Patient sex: M
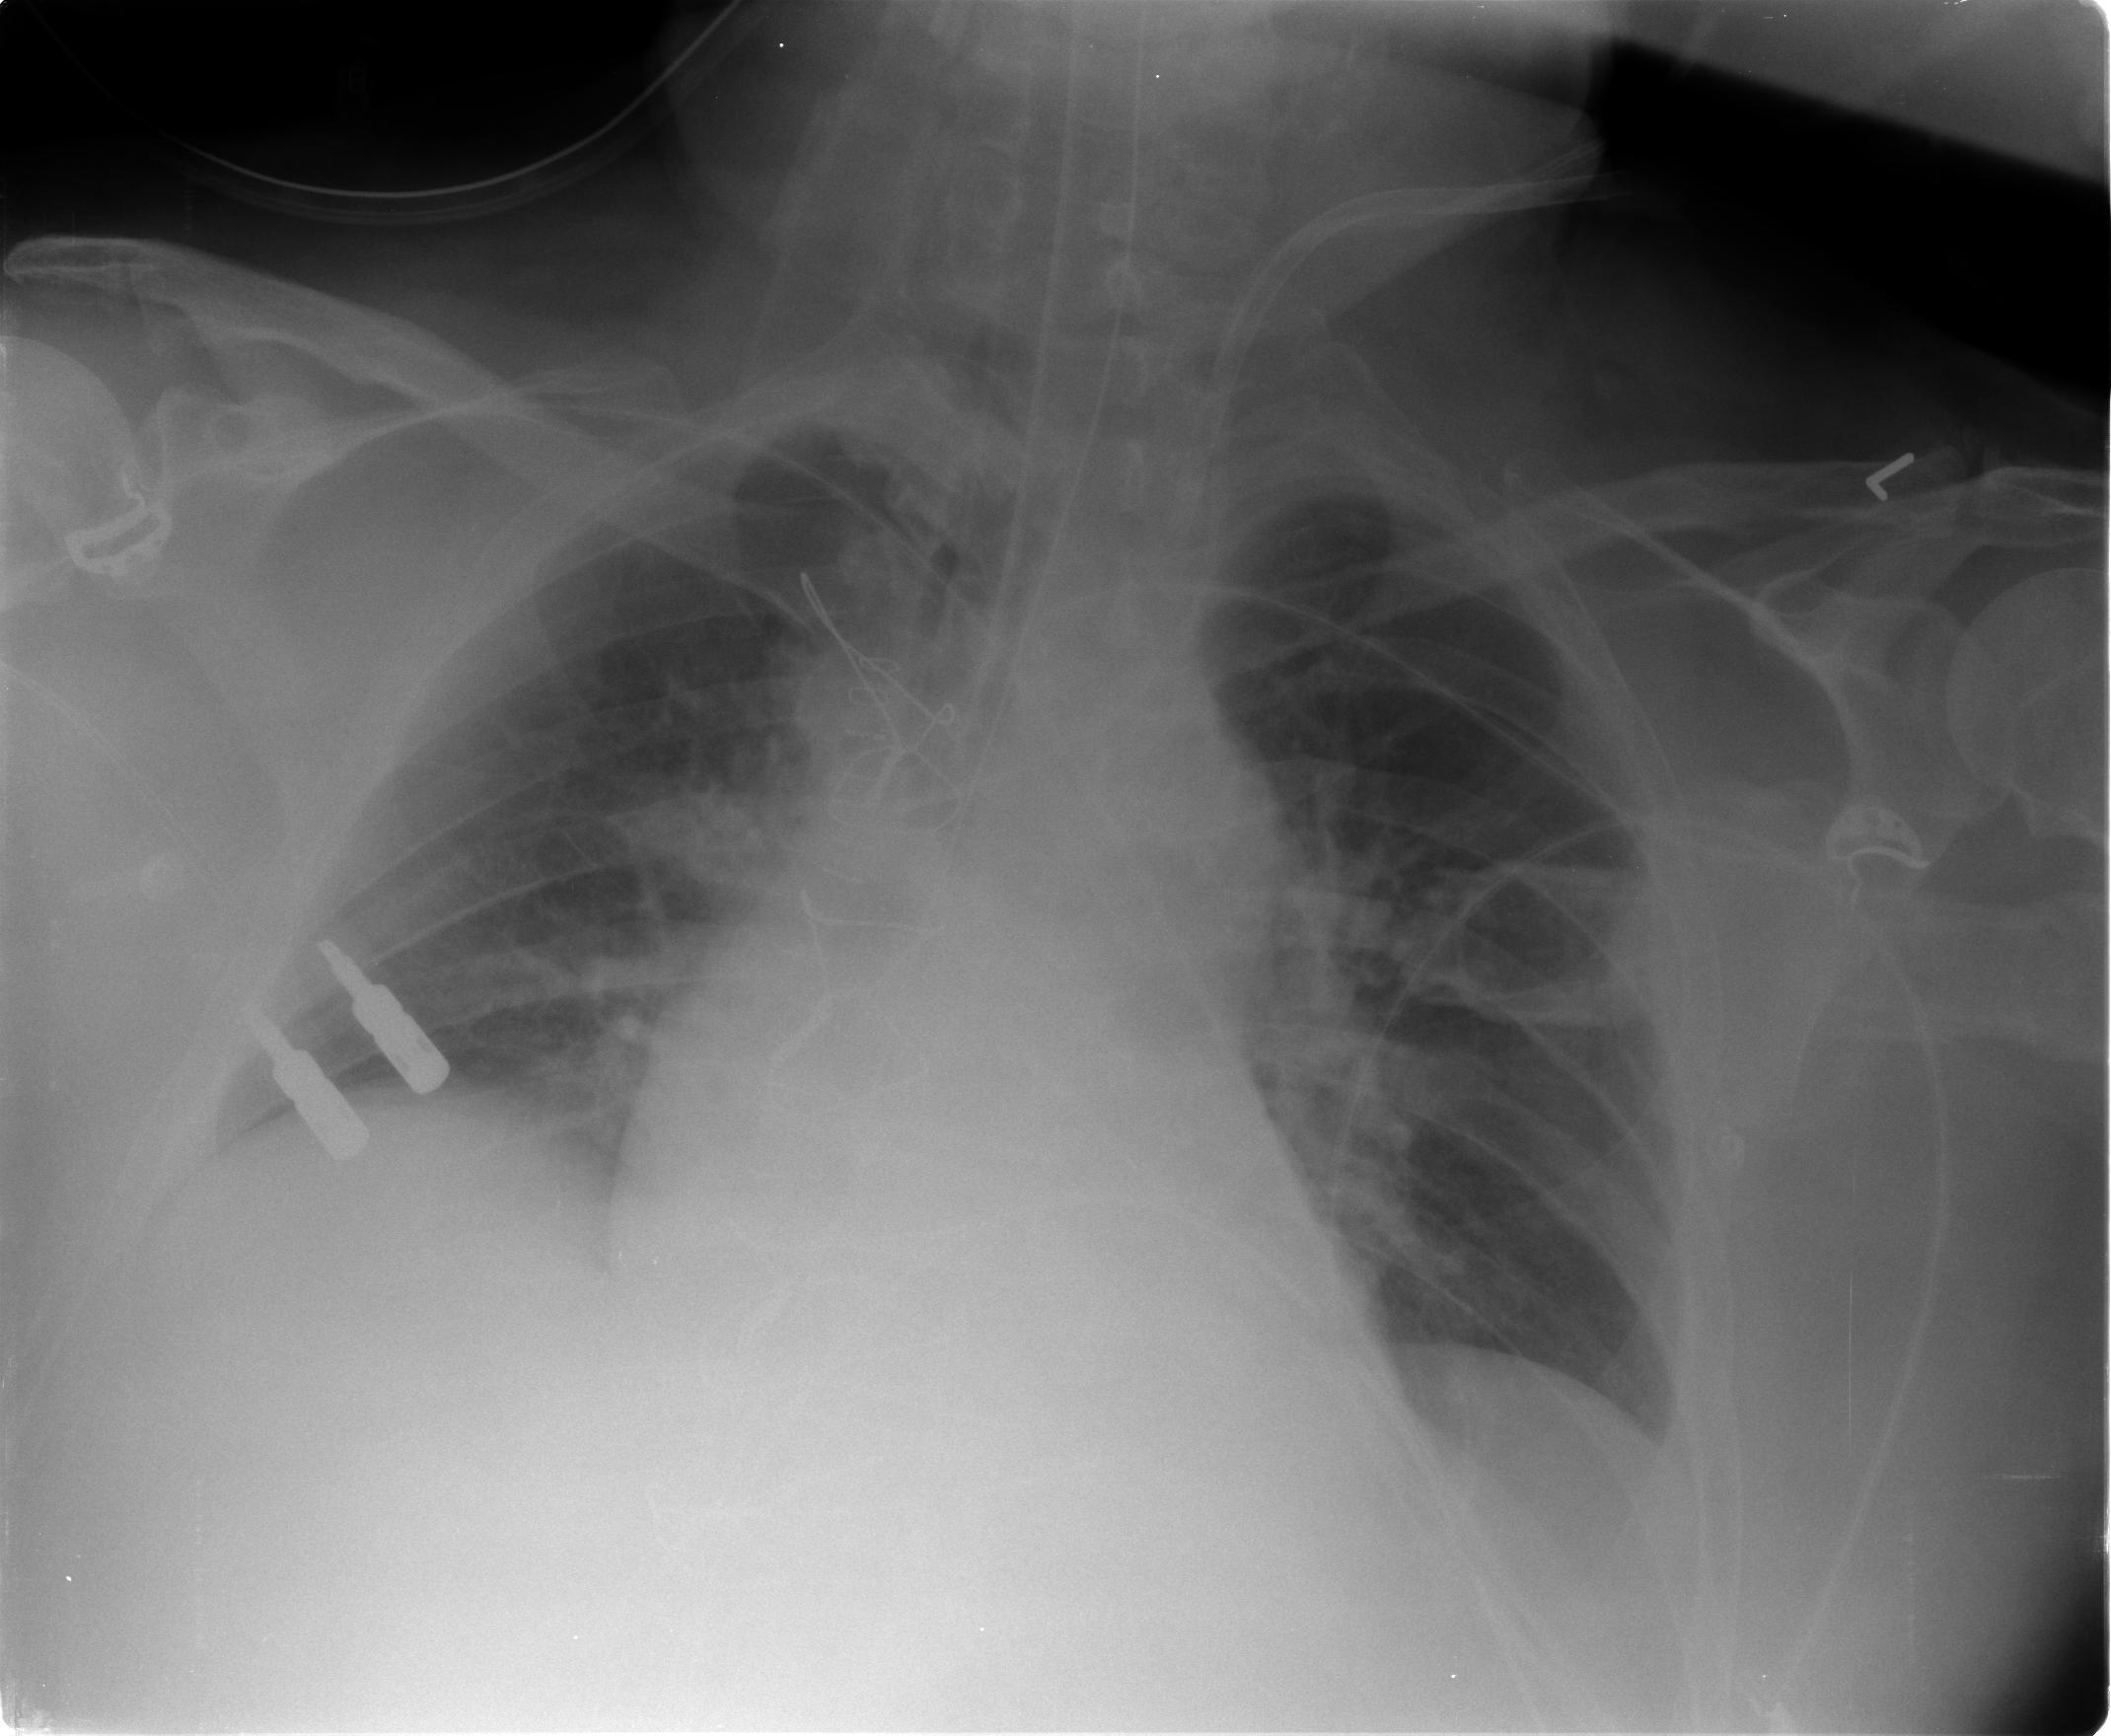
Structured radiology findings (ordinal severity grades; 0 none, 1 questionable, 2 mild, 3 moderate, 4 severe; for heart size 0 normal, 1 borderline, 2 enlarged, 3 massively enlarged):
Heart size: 2
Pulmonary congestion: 2
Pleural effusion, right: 0
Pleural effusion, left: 0
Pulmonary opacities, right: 0
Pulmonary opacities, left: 0
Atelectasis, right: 2
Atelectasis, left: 2